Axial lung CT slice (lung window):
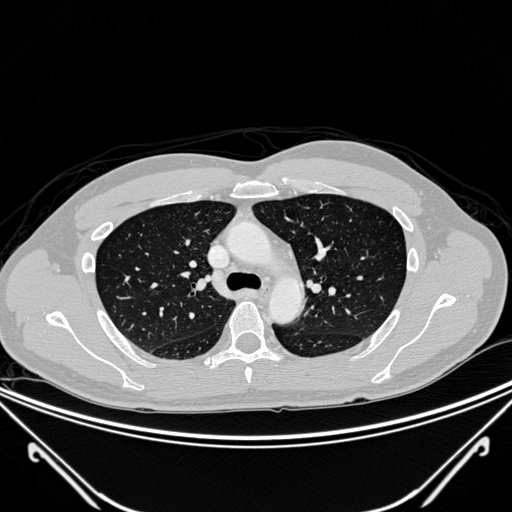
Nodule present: no